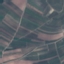
Land use / land cover class: PermanentCrop